Question: I have the following '.xml' file:
'''
<LinearLayout xmlns:android="http://schemas.android.com/apk/res/android"
xmlns:app="http://schemas.android.com/apk/res-auto"
android:id="@+id/main_layout"
android:layout_width="match_parent"
android:layout_height="match_parent"
android:background="@color/grey_100"
android:orientation="vertical"
android:weightSum="4">
<LinearLayout
android:layout_width="match_parent"
android:layout_height="0dp"
android:layout_weight="3"
android:gravity="center_horizontal"
android:orientation="vertical">
<ImageView
android:id="@+id/login_logo"
android:layout_width="wrap_content"
android:layout_height="wrap_content"
android:layout_marginBottom="@dimen/welcome_bottom_margin"
android:layout_marginTop="@dimen/login_logo_margin_top"
android:theme="@style/ThemeOverlay.MyTitleText"
app:srcCompat="@mipmap/ic_launcher" />
<TextView
android:id="@+id/status"
style="@style/ThemeOverlay.MyTextDetail"
android:text="@string/signed_out" />
</LinearLayout>
<RelativeLayout
android:layout_width="fill_parent"
android:layout_height="0dp"
android:layout_weight="1"
android:background="@color/grey_300"
android:gravity="center_vertical">
<LinearLayout
android:id="@+id/email_password_fields"
android:layout_width="fill_parent"
android:layout_height="wrap_content"
android:orientation="horizontal"
android:paddingLeft="16dp"
android:focusable="true"
android:focusableInTouchMode="true"
android:paddingRight="16dp">
<EditText
android:id="@+id/field_email"
android:layout_width="0dp"
android:layout_height="wrap_content"
android:layout_weight="1"
android:hint="@string/hint_email"
android:inputType="textEmailAddress" />
<EditText
android:id="@+id/field_password"
android:layout_width="0dp"
android:layout_height="wrap_content"
android:layout_weight="1"
android:hint="@string/hint_password"
android:inputType="textPassword" />
</LinearLayout>
<LinearLayout
android:id="@+id/email_password_buttons"
android:layout_width="fill_parent"
android:layout_height="wrap_content"
android:layout_below="@+id/email_password_fields"
android:orientation="horizontal"
android:paddingLeft="16dp"
android:paddingRight="16dp">
<Button
android:id="@+id/email_sign_in_button"
android:layout_width="0dp"
android:layout_height="wrap_content"
android:layout_weight="1"
android:text="@string/sign_in"
android:theme="@style/ThemeOverlay.MyDarkButton" />
<Button
android:id="@+id/email_create_account_button"
android:layout_width="0dp"
android:layout_height="wrap_content"
android:layout_weight="1"
android:text="@string/create_account"
android:theme="@style/ThemeOverlay.MyDarkButton" />
</LinearLayout>
</RelativeLayout>
</LinearLayout>
'''
That looks like <URL>. But when I open my keyboard it hides 80% of the 'RelativeLayout'.
How may I move the layout above the keyboard?
I have found a diversity of answers but none of them seem to work.
EDIT:
Even after adding 'android:windowSoftInputMode="adjustResize"' in my 'Manifest' like such:
'''
<activity android:name=".MainActivity"
android:windowSoftInputMode="adjustResize" >
<intent-filter>
<action android:name="android.intent.action.MAIN" />
</intent-filter>
</activity>'
'''
I get the following outcome:
.
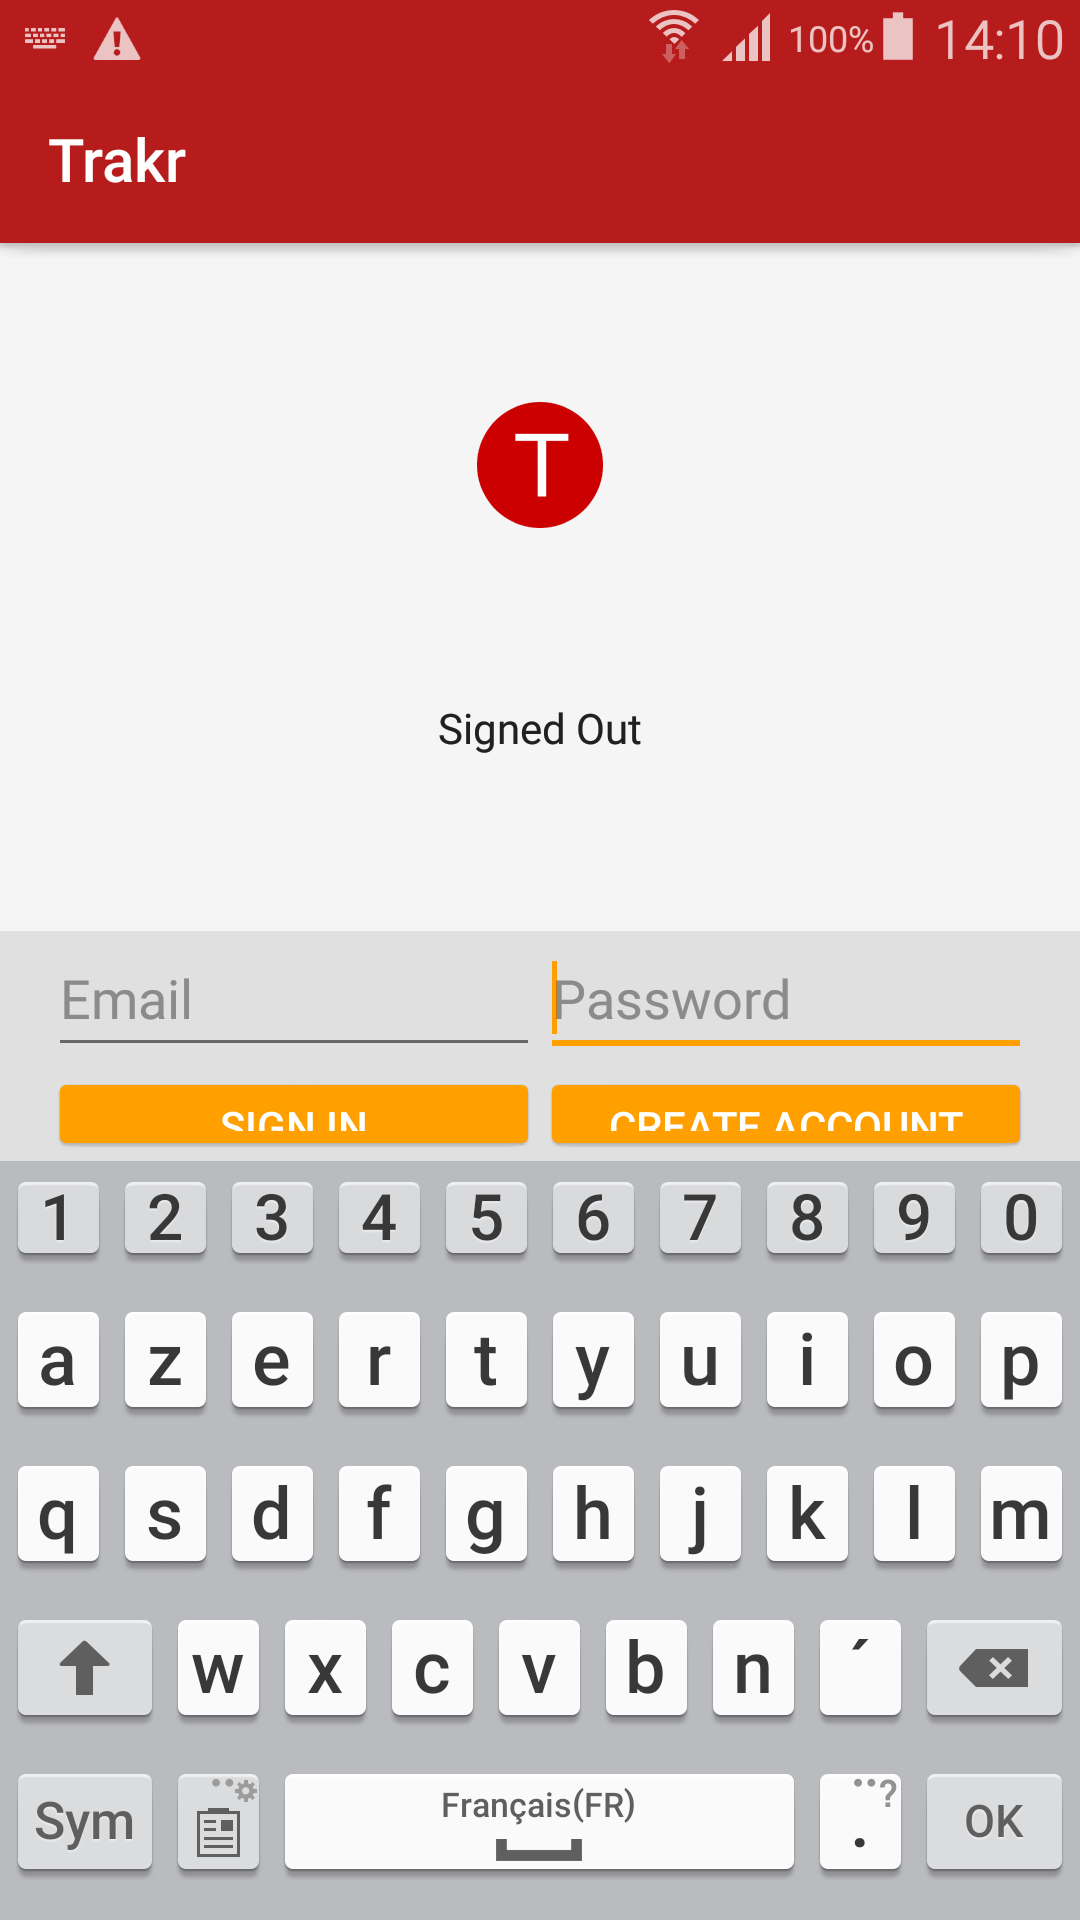
Answer: Set softInputMode for your activity in AndroidManifest.xml
'''
<activity
android:windowSoftInputMode="adjustResize"
android:name=".MyActivity"
/>
'''
And replace xml with below code:
'''
<?xml version="1.0" encoding="utf-8"?>
<ScrollView xmlns:android="http://schemas.android.com/apk/res/android"
android:orientation="vertical" android:layout_width="match_parent"
android:layout_height="match_parent">
<LinearLayout
android:orientation="vertical"
android:layout_width="match_parent"
android:layout_height="wrap_content">
<LinearLayout
android:layout_width="match_parent"
android:layout_height="0dp"
android:layout_weight="1"
android:gravity="center_horizontal"
android:orientation="vertical">
<ImageView
android:id="@+id/login_logo"
android:layout_width="wrap_content"
android:layout_height="wrap_content"
android:layout_marginBottom="@dimen/welcome_bottom_margin"
android:layout_marginTop="@dimen/login_logo_margin_top"
android:theme="@style/ThemeOverlay.MyTitleText"
app:srcCompat="@mipmap/ic_launcher" />
<TextView
android:id="@+id/status"
style="@style/ThemeOverlay.MyTextDetail"
android:text="@string/signed_out" />
</LinearLayout>
<RelativeLayout
android:layout_width="fill_parent"
android:layout_height="0dp"
android:layout_weight="3"
android:background="@color/grey_300"
android:gravity="center_vertical">
<LinearLayout
android:id="@+id/email_password_fields"
android:layout_width="fill_parent"
android:layout_height="wrap_content"
android:orientation="horizontal"
android:paddingLeft="16dp"
android:focusable="true"
android:focusableInTouchMode="true"
android:paddingRight="16dp">
<EditText
android:id="@+id/field_email"
android:layout_width="0dp"
android:layout_height="wrap_content"
android:layout_weight="1"
android:hint="@string/hint_email"
android:inputType="textEmailAddress" />
<EditText
android:id="@+id/field_password"
android:layout_width="0dp"
android:layout_height="wrap_content"
android:layout_weight="1"
android:hint="@string/hint_password"
android:inputType="textPassword" />
</LinearLayout>
<LinearLayout
android:id="@+id/email_password_buttons"
android:layout_width="fill_parent"
android:layout_height="wrap_content"
android:layout_below="@+id/email_password_fields"
android:orientation="horizontal"
android:paddingLeft="16dp"
android:paddingRight="16dp">
<Button
android:id="@+id/email_sign_in_button"
android:layout_width="0dp"
android:layout_height="wrap_content"
android:layout_weight="1"
android:text="@string/sign_in"
android:theme="@style/ThemeOverlay.MyDarkButton" />
<Button
android:id="@+id/email_create_account_button"
android:layout_width="0dp"
android:layout_height="wrap_content"
android:layout_weight="1"
android:text="@string/create_account"
android:theme="@style/ThemeOverlay.MyDarkButton" />
</LinearLayout>
</RelativeLayout>
</LinearLayout>
</ScrollView>
'''